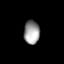
Tissue: lung
Cell type: Endothelial cells
Senescence score: 0.5774
Nuclear area (px): 364
Mean DAPI intensity: 154.5